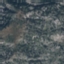
Land use / land cover class: HerbaceousVegetation